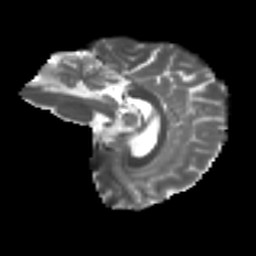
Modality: T2w
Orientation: sagittal
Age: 34
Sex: female
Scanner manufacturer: ge
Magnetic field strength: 3 T
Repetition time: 7.8 s
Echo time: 0.0606 s